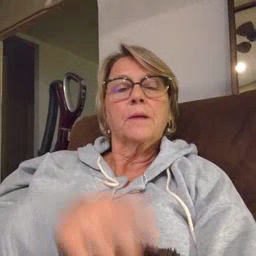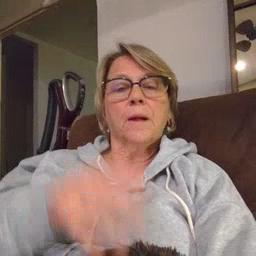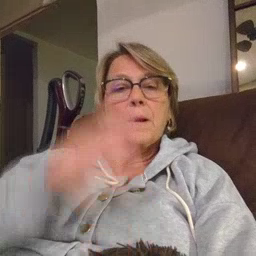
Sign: stairs